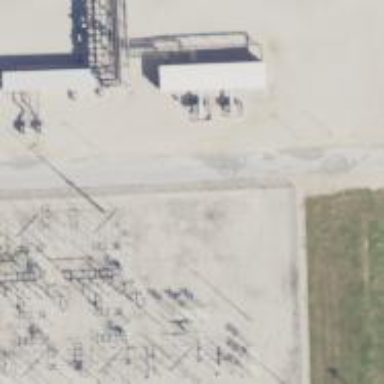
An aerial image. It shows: Fenced power substation at the transmission level.